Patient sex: M
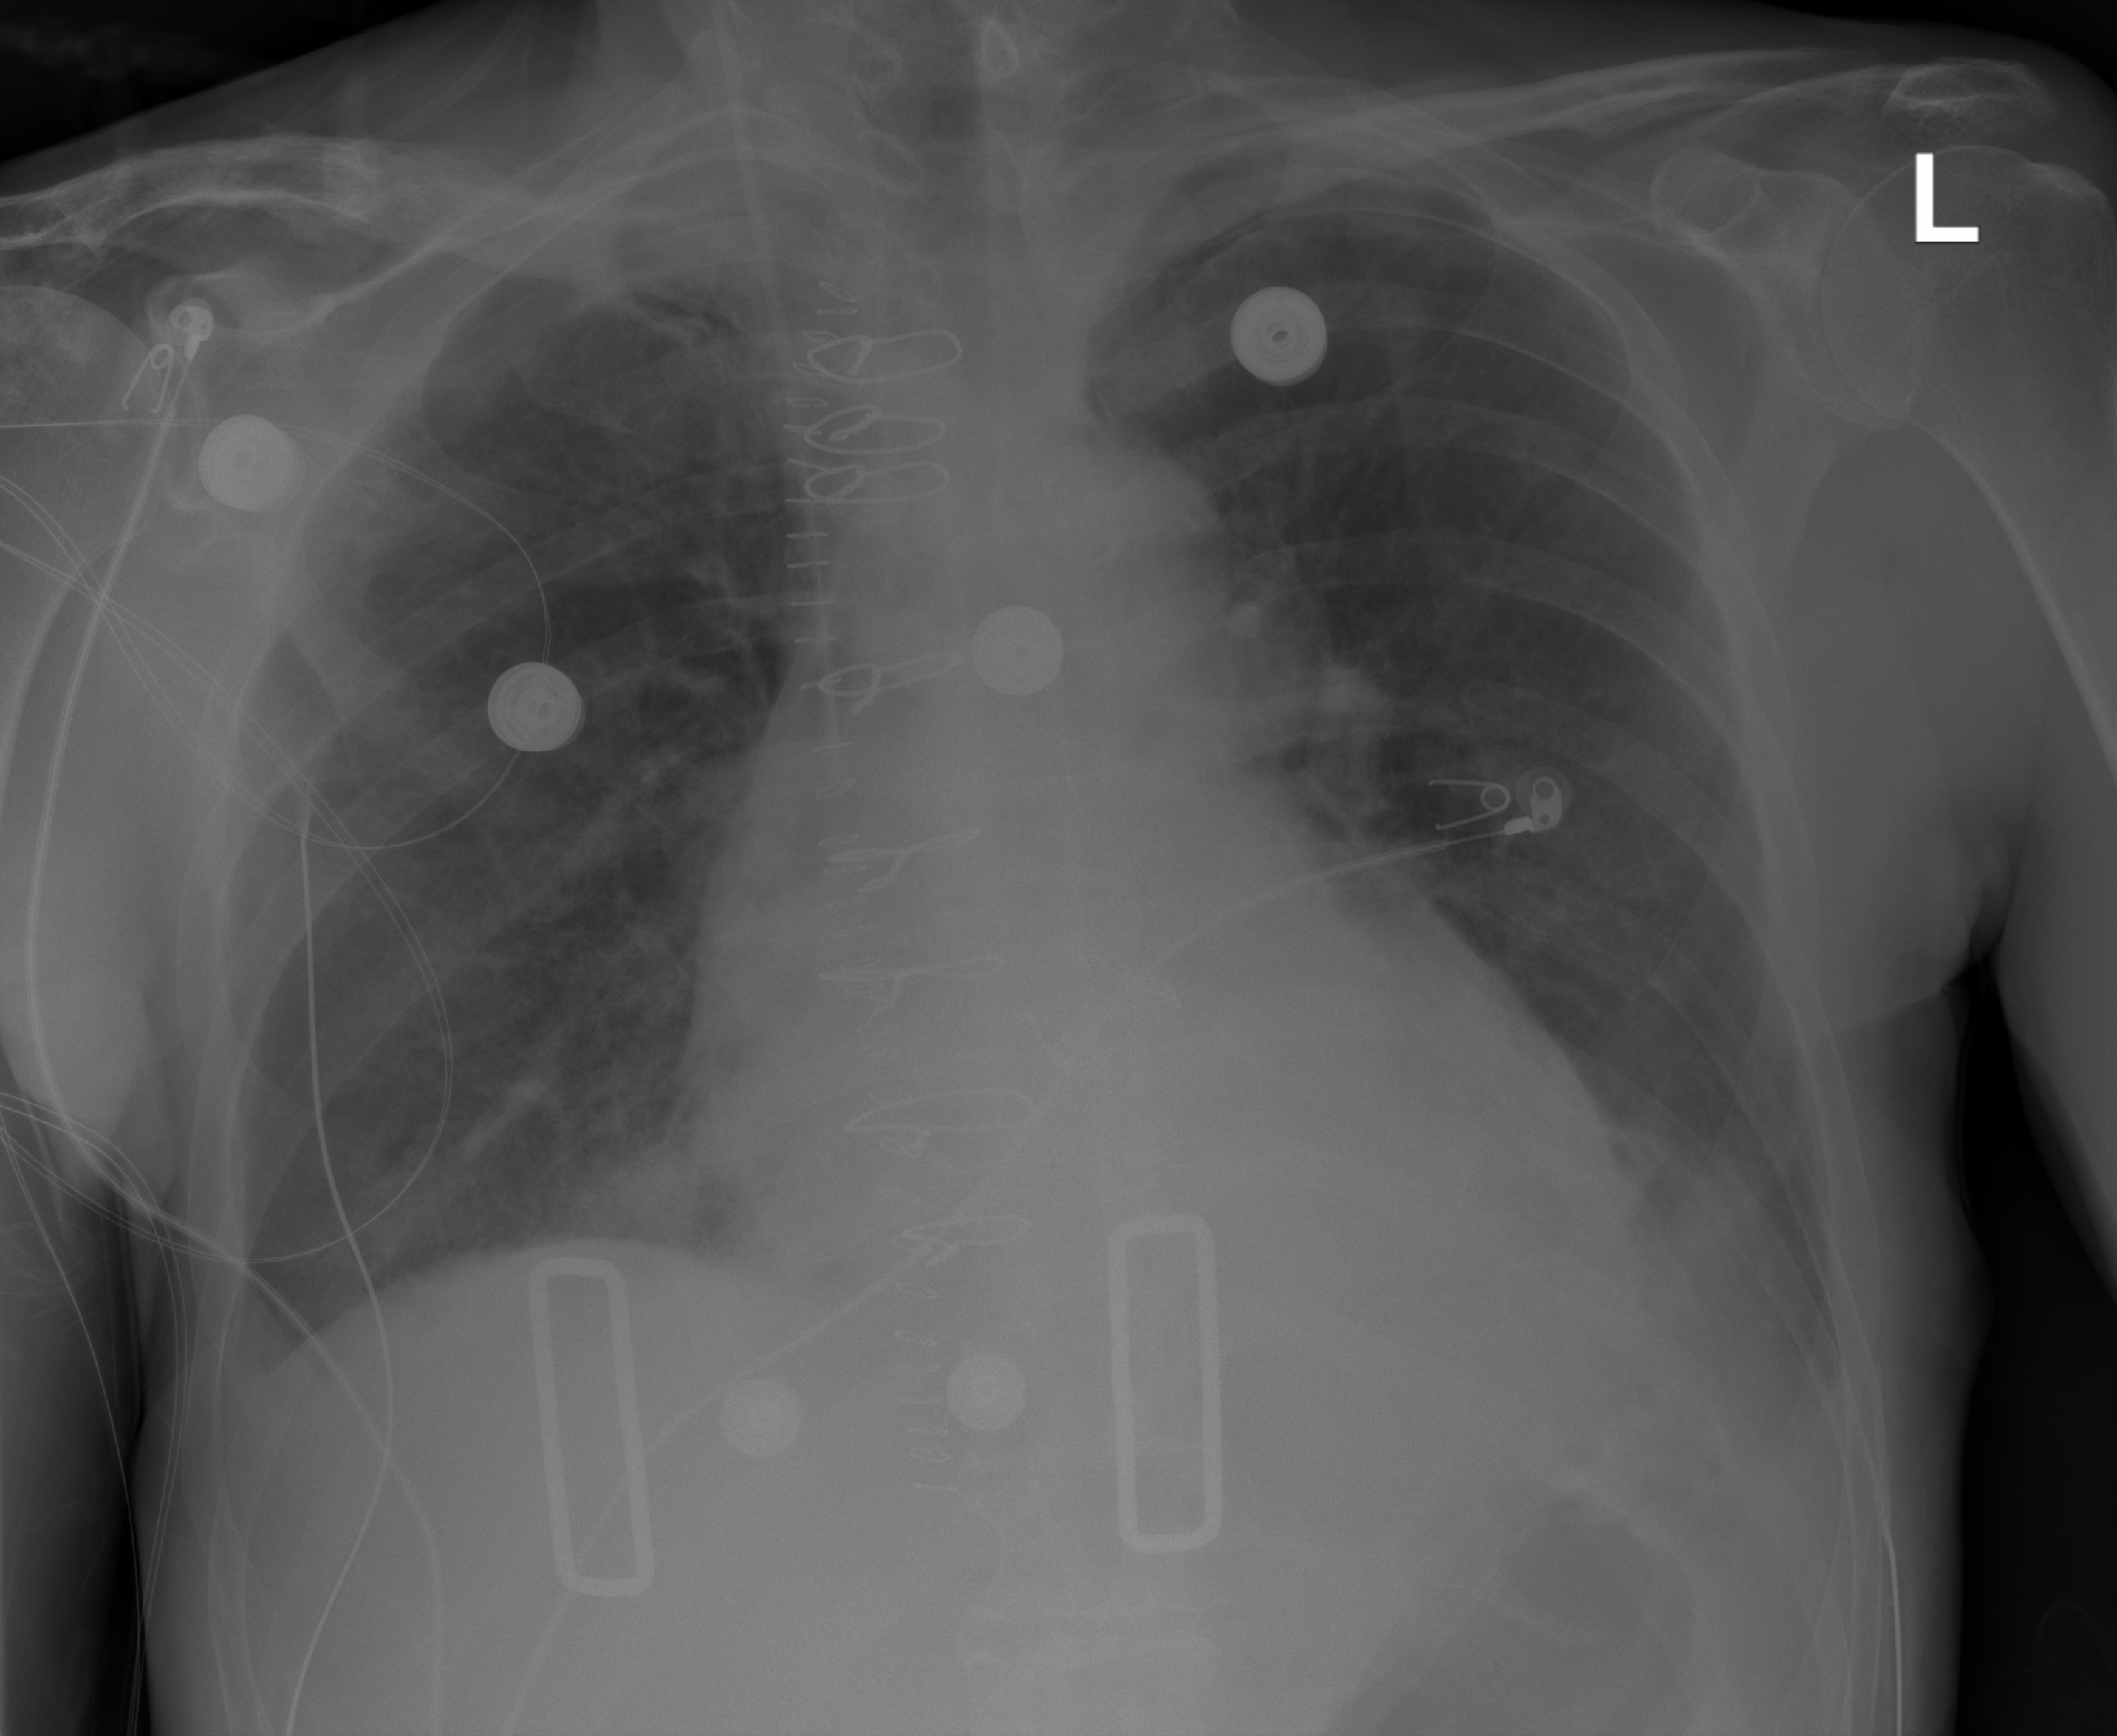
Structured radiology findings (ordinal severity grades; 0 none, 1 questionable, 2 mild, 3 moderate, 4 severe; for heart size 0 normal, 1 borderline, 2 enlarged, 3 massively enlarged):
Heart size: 2
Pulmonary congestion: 2
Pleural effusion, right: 2
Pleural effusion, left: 2
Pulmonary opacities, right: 0
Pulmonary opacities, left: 0
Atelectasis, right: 2
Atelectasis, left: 2